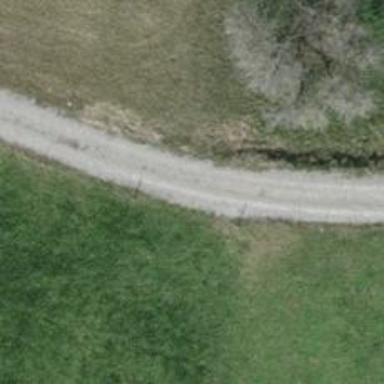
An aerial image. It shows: Track road with grade3 tracktype.